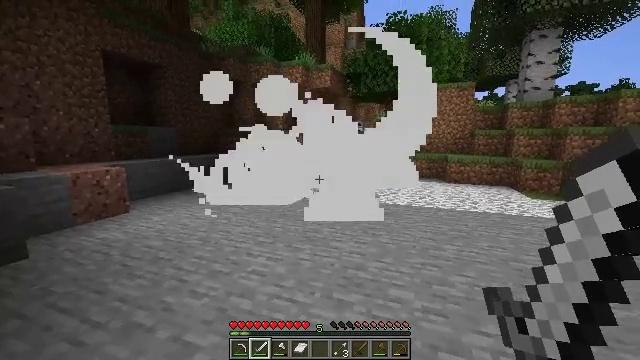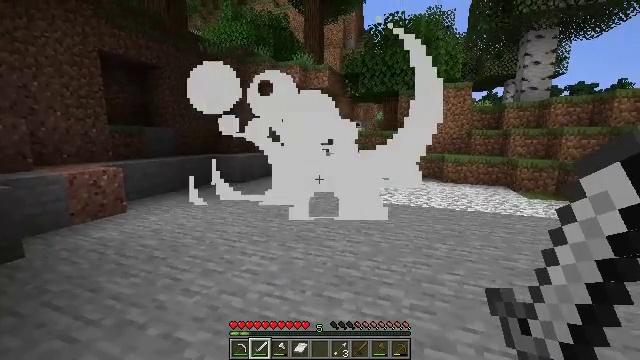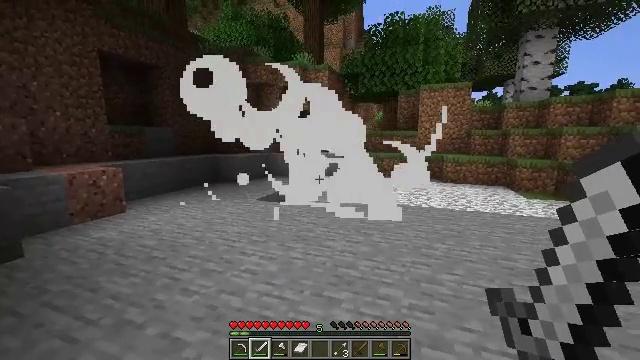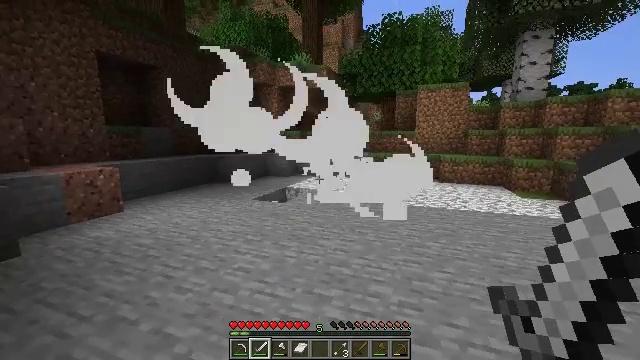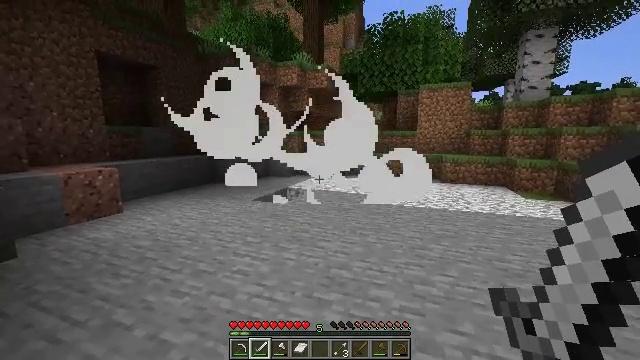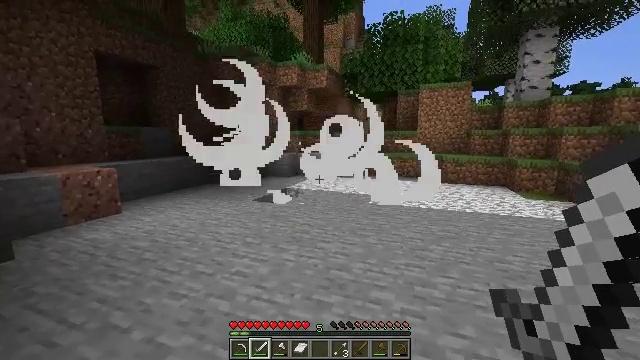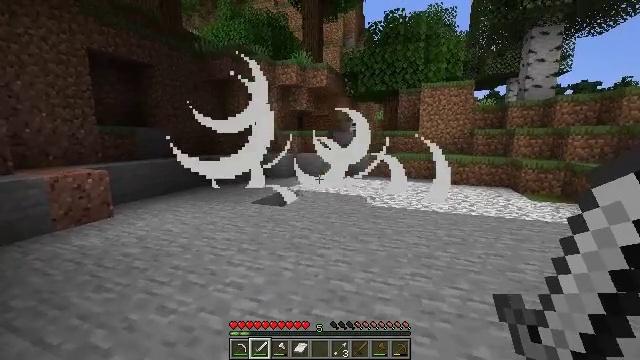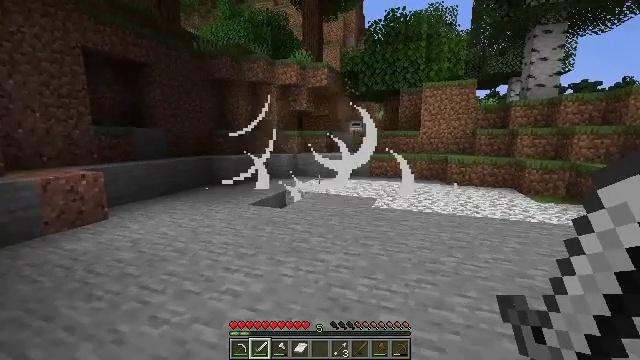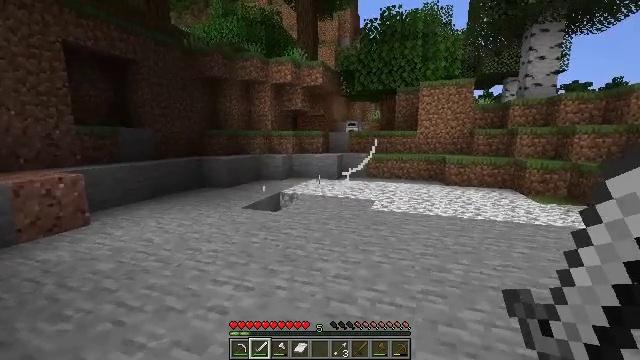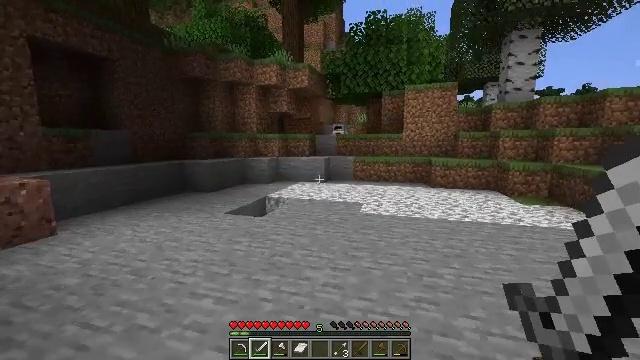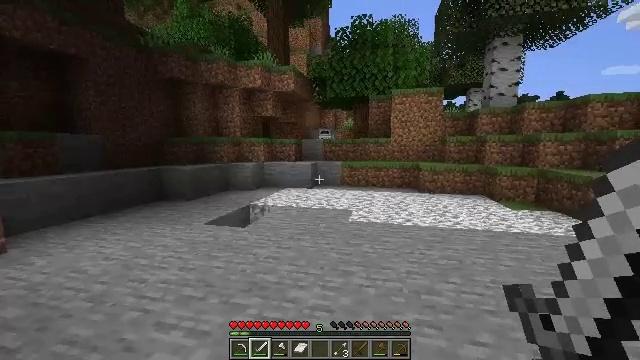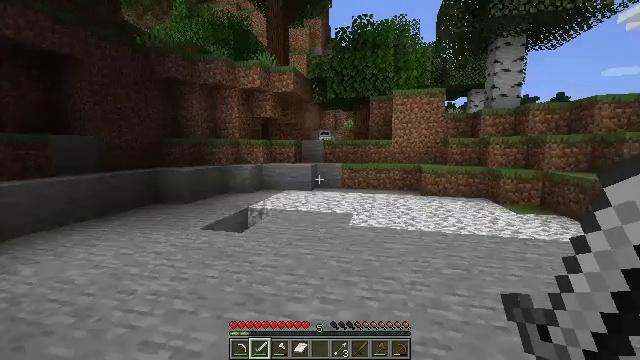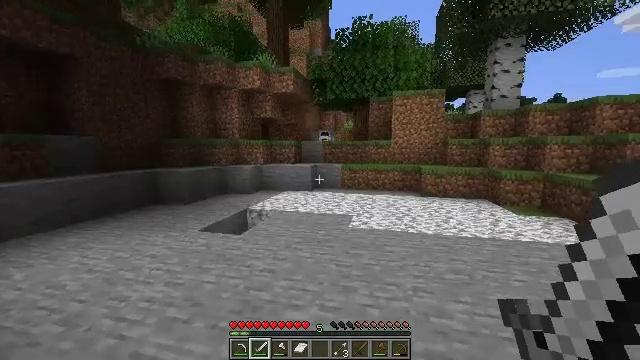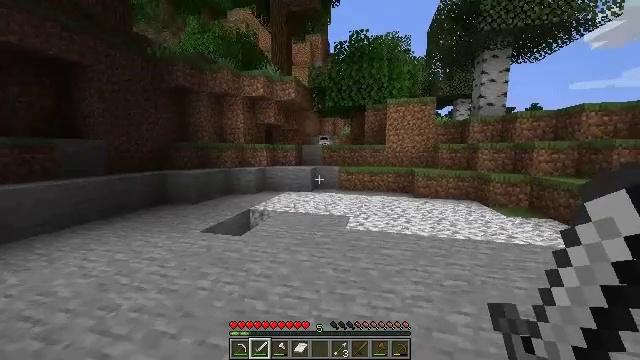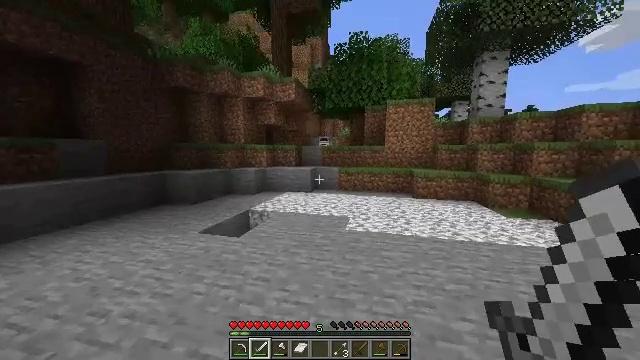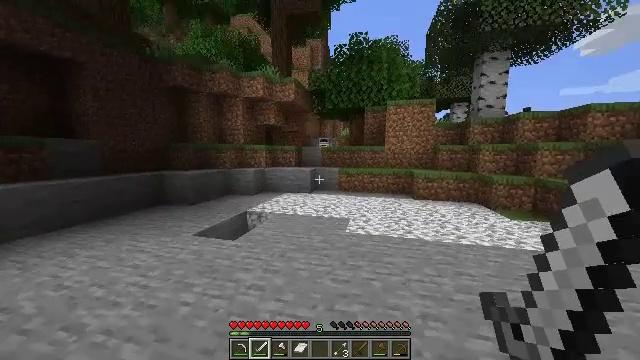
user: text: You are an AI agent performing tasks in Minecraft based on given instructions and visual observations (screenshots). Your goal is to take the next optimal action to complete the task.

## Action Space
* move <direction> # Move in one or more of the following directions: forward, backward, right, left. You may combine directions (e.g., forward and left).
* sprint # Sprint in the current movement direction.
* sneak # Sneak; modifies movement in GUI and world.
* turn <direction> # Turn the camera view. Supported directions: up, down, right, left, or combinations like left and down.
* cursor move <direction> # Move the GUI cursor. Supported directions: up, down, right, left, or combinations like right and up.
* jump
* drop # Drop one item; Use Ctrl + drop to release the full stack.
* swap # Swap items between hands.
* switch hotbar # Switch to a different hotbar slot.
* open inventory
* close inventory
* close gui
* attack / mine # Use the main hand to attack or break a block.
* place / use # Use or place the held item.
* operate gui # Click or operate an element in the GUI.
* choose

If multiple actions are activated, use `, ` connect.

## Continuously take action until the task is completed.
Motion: motion action
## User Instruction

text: Cook wood logs in the furnace to make charcoal.
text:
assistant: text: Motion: move back
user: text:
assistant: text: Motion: move back
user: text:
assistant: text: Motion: no_op
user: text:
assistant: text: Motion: move forward
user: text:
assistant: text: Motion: move forward
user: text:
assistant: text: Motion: move forward
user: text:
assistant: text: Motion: move forward
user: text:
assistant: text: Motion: move forward, turn right
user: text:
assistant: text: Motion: move forward, turn right
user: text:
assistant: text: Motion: move forward, turn right and up
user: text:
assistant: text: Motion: move forward, sprint
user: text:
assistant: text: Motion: move forward, sprint
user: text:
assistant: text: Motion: move forward, sprint
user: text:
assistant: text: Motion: move forward
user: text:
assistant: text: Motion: move forward
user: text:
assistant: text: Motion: move forward
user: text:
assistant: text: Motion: move forward
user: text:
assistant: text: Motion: move forward
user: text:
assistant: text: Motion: move forward
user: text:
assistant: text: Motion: move forward
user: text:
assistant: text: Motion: move forward
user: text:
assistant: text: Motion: move forward
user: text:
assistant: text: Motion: move forward
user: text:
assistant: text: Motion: move forward
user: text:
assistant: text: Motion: move forward
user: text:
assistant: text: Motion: move forward
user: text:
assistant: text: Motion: move forward
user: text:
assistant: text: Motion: move forward
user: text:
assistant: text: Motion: move forward
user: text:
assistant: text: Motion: move forward